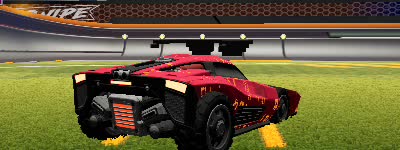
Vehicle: breakout